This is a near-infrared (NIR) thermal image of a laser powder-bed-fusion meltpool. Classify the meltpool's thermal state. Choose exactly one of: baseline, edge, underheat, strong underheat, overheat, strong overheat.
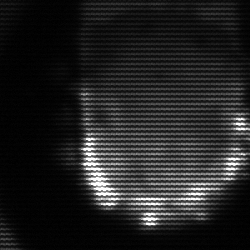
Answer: baseline